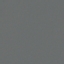
Land use / land cover class: SeaLake